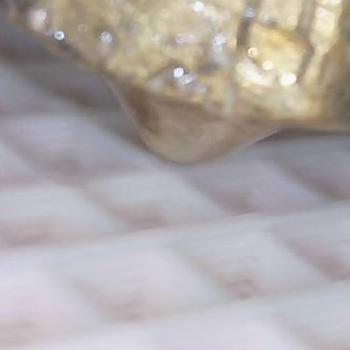
Flow rate: 59%